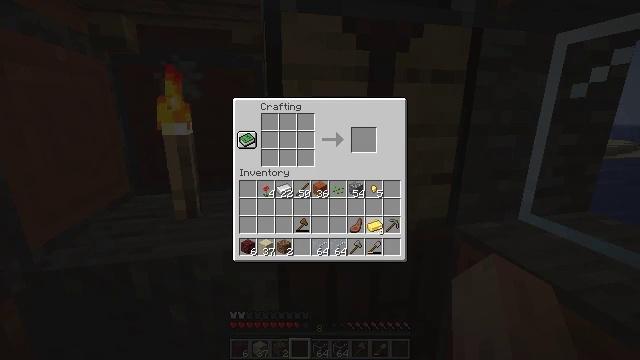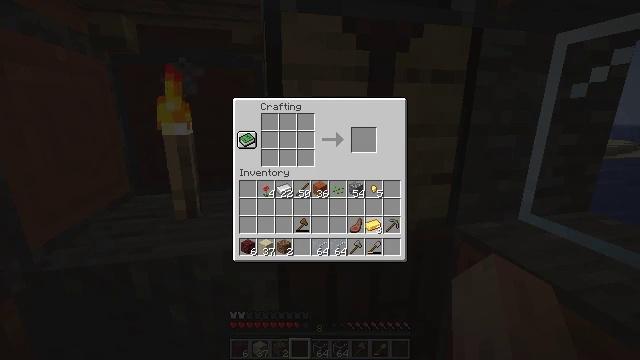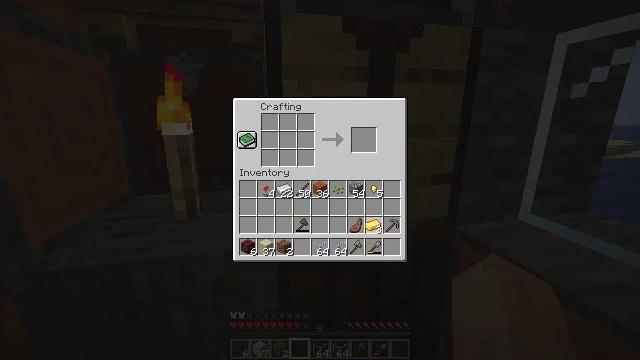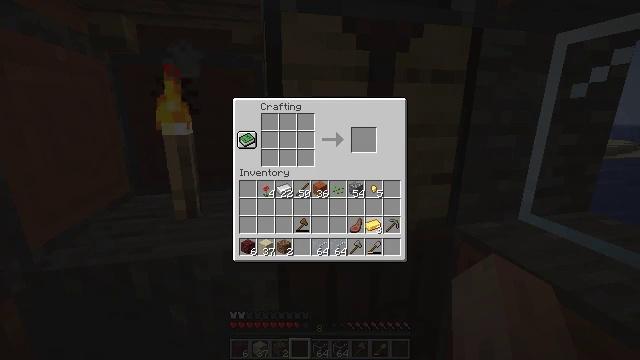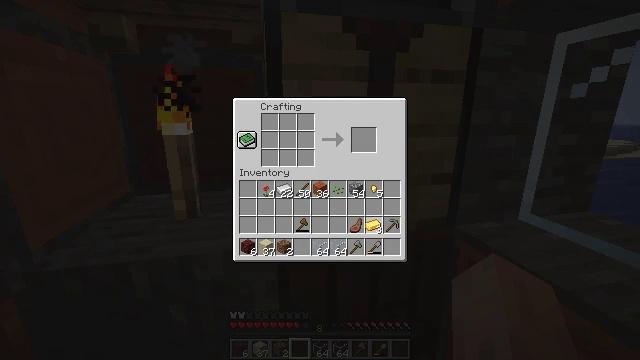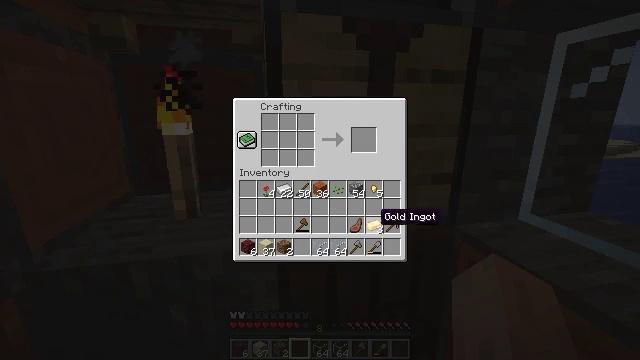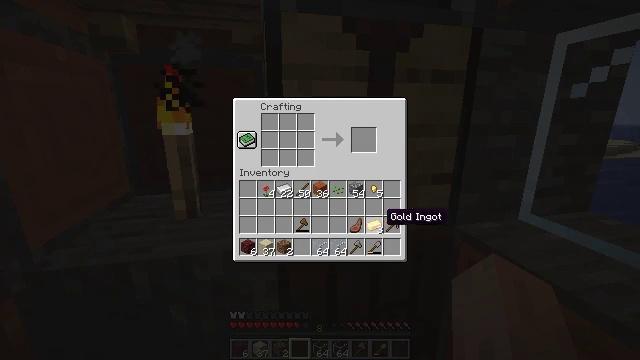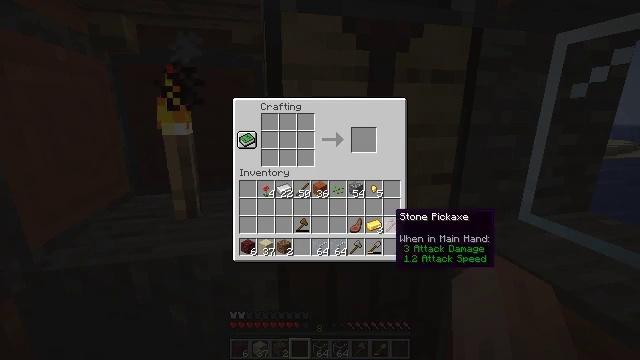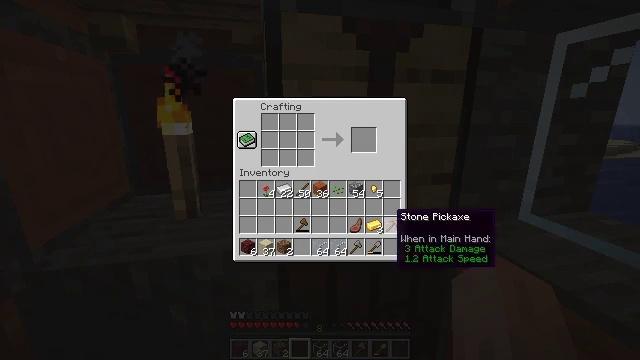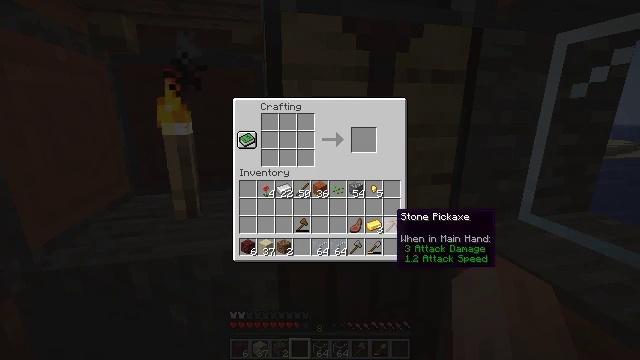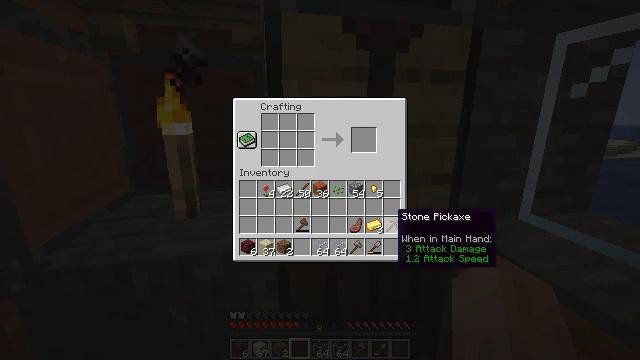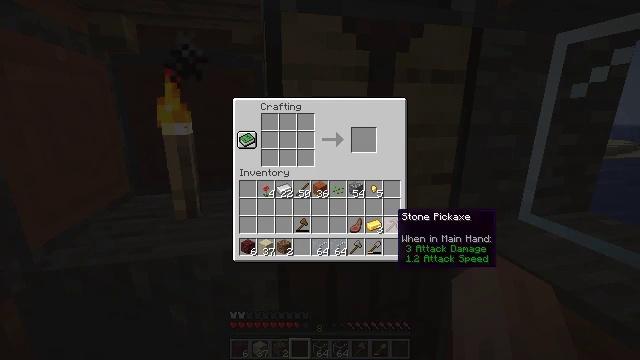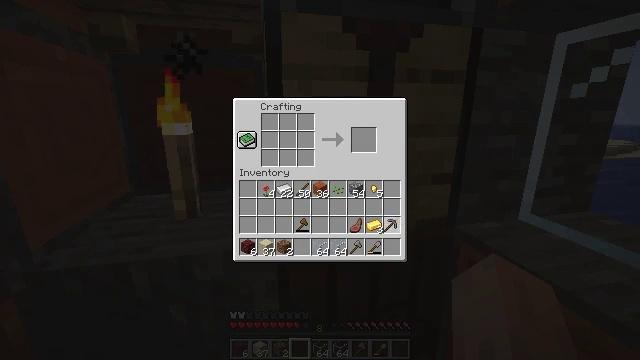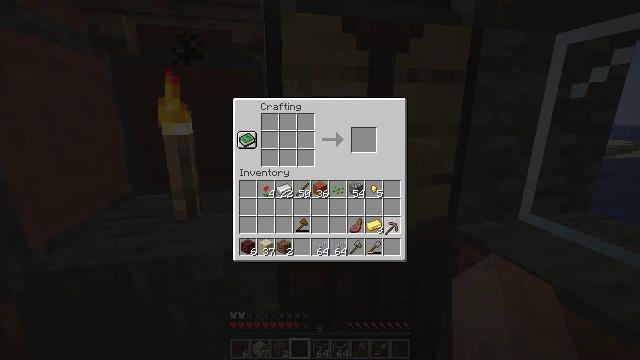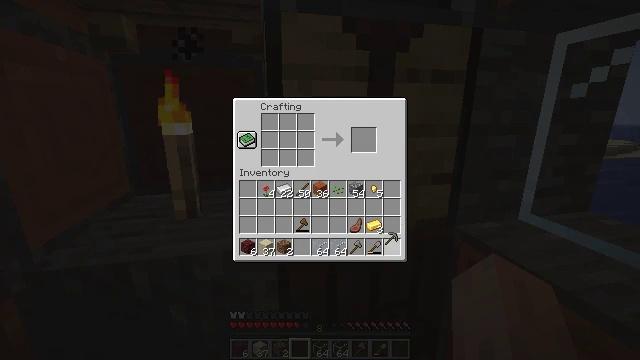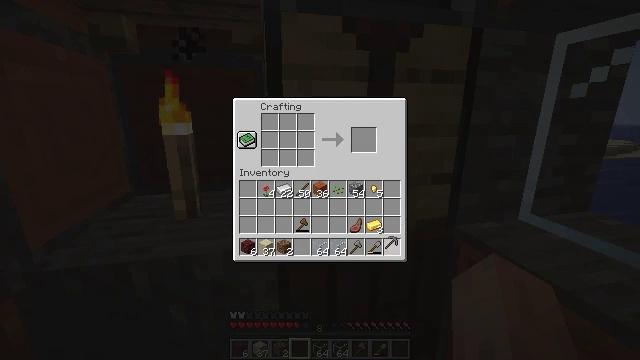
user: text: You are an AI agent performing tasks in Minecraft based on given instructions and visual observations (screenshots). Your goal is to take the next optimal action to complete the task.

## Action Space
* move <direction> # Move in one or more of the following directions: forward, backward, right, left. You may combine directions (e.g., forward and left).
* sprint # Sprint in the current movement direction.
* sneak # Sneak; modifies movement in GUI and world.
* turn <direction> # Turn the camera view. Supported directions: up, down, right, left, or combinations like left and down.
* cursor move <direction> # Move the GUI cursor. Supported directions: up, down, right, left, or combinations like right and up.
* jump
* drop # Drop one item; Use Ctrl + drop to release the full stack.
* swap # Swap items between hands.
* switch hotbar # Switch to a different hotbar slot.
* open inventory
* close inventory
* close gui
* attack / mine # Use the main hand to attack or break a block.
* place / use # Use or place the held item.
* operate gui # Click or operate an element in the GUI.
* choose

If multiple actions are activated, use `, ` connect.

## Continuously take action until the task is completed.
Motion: motion action
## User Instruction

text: Get the hopper into inventory.
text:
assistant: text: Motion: no_op
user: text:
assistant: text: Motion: no_op
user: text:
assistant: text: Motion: operate gui
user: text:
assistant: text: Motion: operate gui
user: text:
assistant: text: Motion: no_op
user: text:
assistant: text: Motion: no_op
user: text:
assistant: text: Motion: cursor move right
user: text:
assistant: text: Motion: no_op
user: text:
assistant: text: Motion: no_op
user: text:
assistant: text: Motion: no_op
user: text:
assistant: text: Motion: no_op
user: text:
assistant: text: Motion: operate gui
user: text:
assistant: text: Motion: operate gui
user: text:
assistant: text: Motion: cursor move down, operate gui
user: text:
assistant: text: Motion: no_op
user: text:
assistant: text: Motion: no_op
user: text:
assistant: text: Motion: operate gui
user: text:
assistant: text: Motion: operate gui
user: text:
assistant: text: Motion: operate gui
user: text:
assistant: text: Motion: operate gui
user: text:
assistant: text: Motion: operate gui
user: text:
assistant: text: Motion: no_op
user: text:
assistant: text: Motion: no_op
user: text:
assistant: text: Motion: no_op
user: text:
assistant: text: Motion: no_op
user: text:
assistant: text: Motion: no_op
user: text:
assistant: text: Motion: no_op
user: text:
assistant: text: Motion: no_op
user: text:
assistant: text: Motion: no_op
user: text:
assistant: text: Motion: no_op